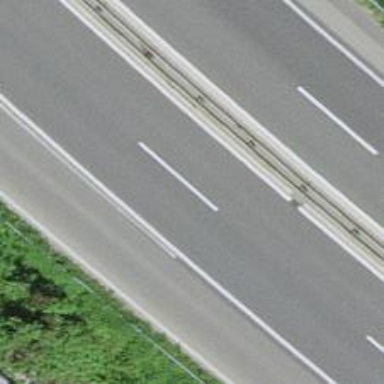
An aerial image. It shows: Motorway link.